Aerial crown-view tile of a tropical tree (Barro Colorado Island, Panama), acquired 20241112:
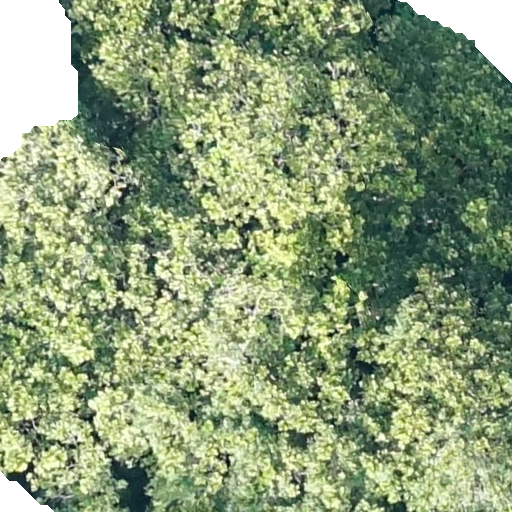
Species: Anacardium excelsum
GBIF accepted scientific name: Anacardium excelsum
Crown area: 506.901 m²